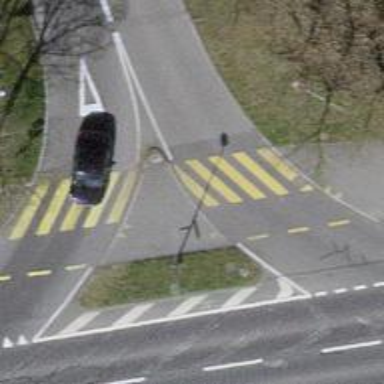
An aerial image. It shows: Uncontrolled zebra crossing on the road.